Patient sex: F
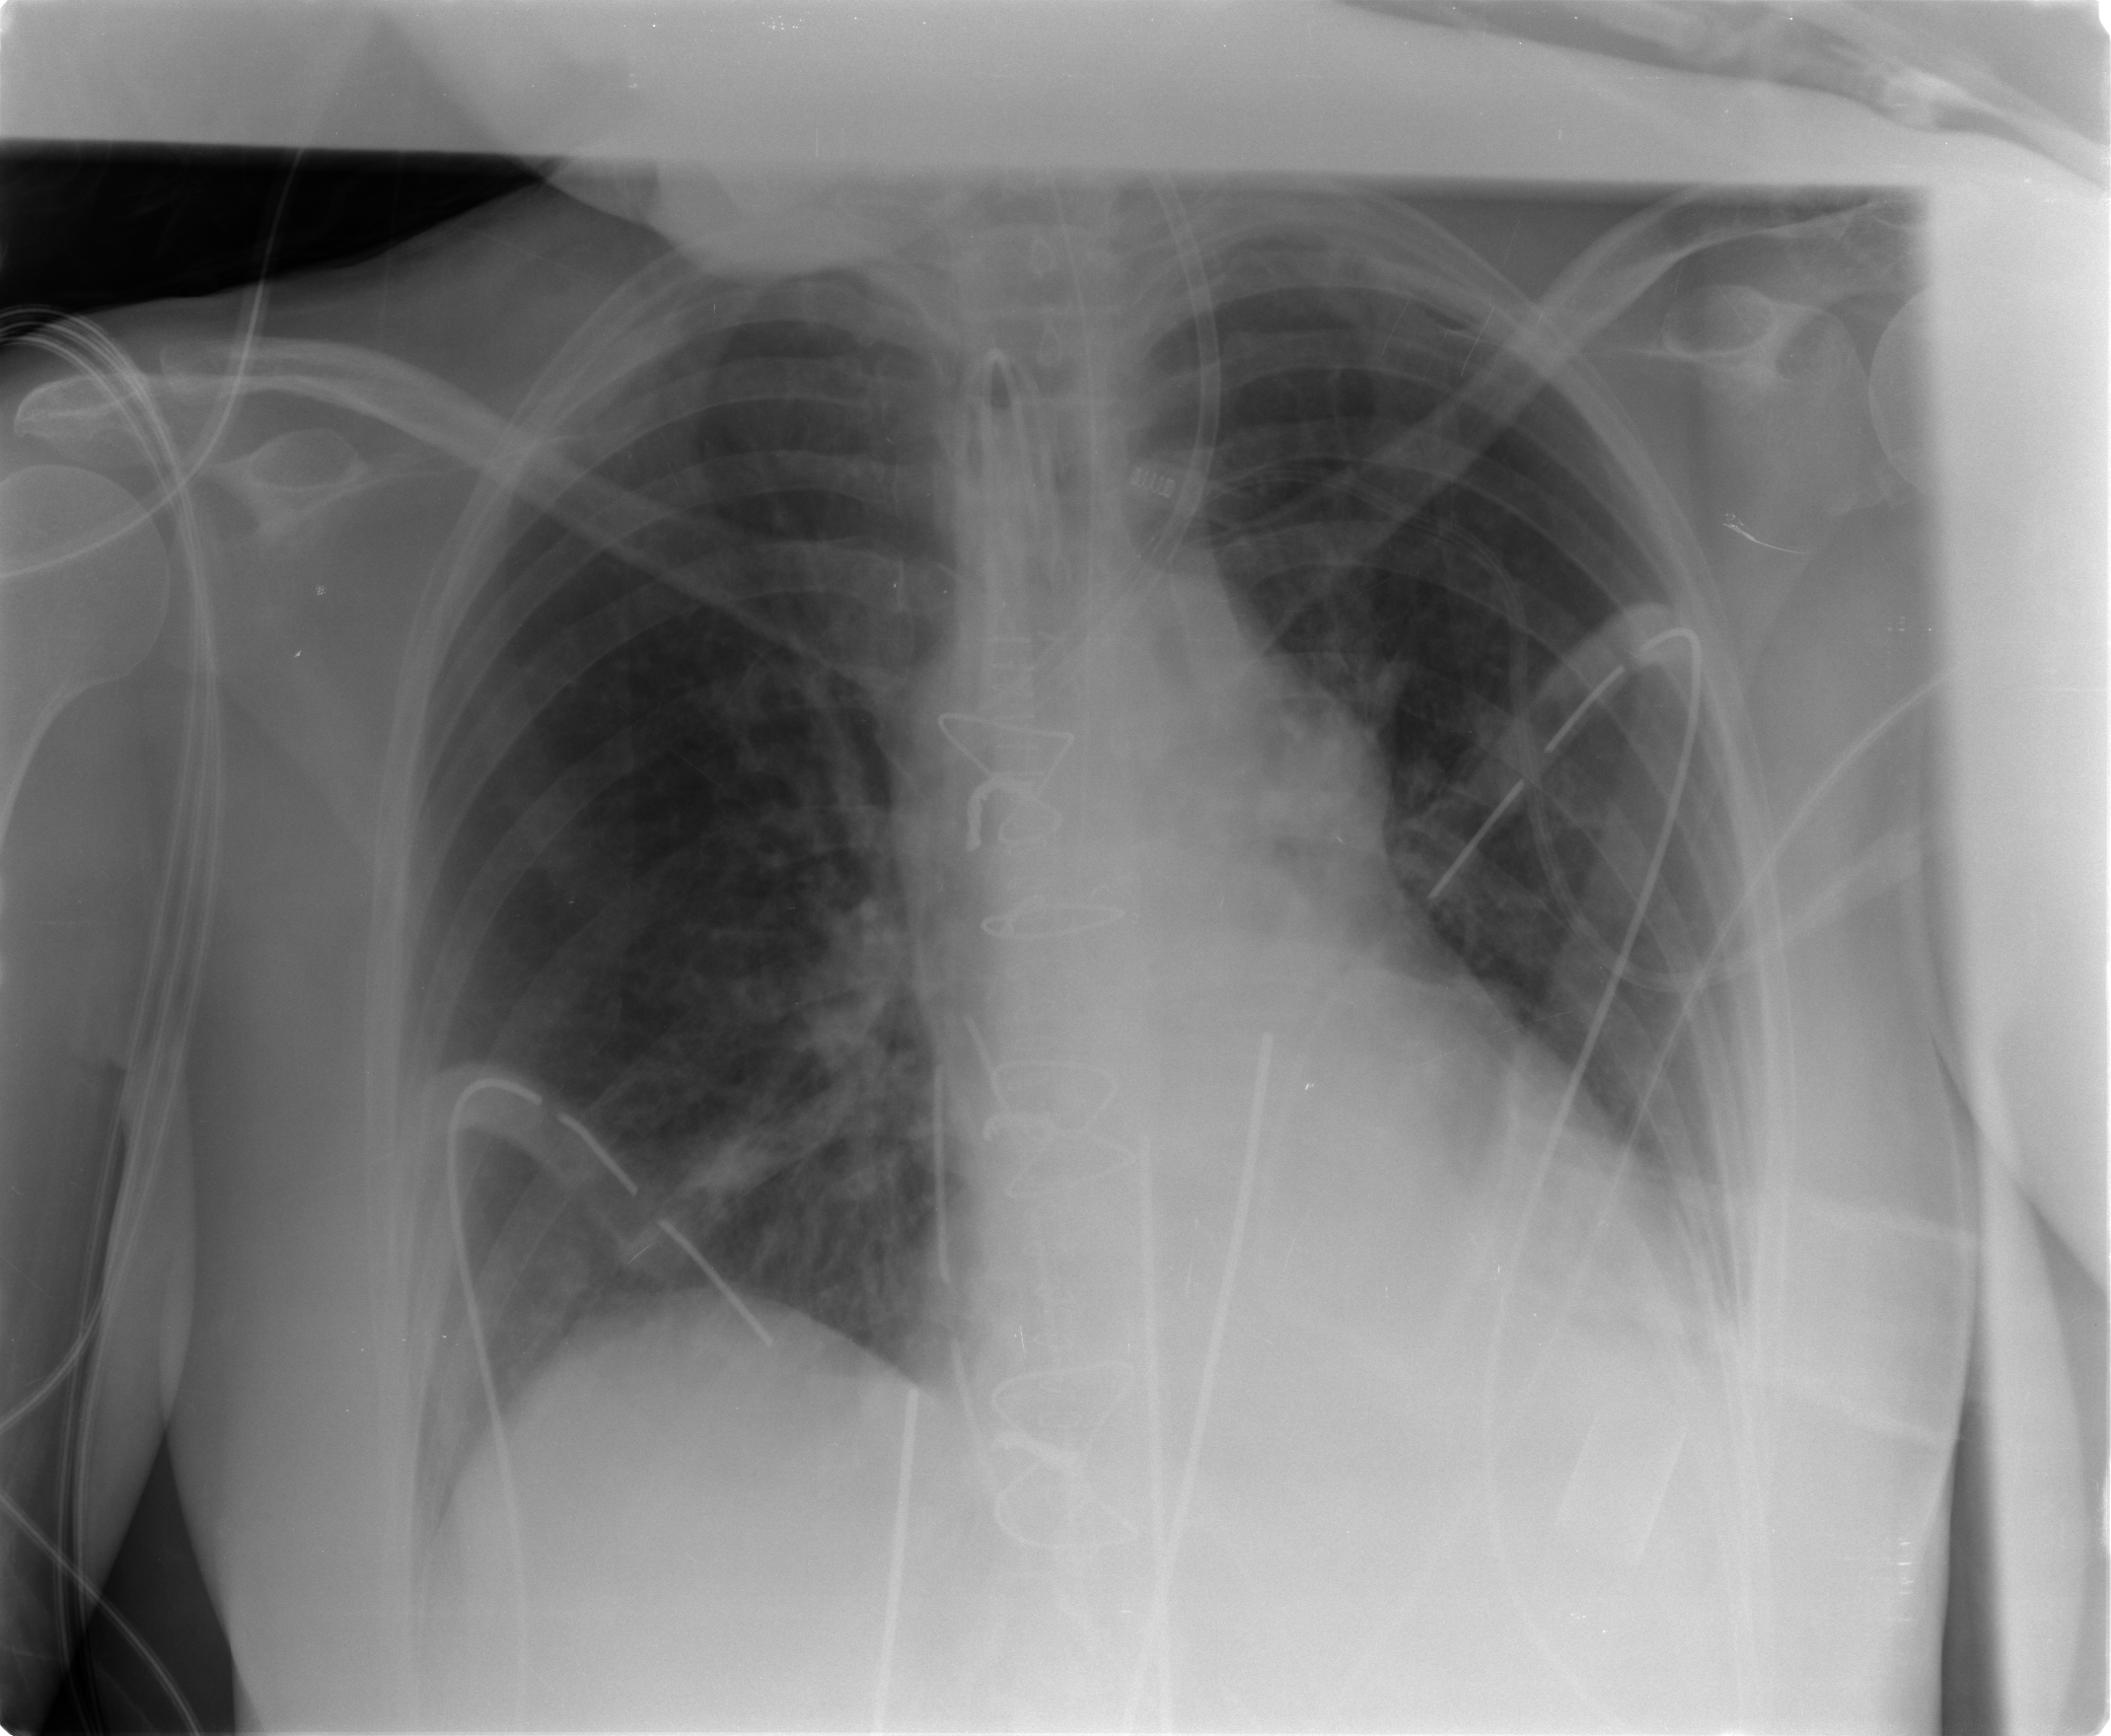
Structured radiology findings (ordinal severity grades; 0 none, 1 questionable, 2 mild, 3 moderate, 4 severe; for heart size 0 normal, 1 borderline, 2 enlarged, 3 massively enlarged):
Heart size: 1
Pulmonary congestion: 2
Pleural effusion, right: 0
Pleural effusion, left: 1
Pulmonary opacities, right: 0
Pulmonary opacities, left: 0
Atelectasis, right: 2
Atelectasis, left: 2